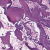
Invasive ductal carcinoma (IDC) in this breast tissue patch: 0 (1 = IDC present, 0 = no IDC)